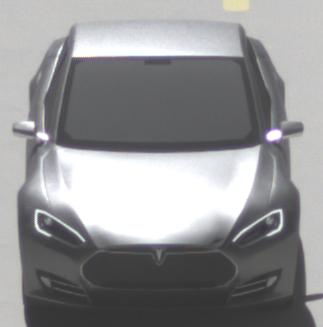
Make: Tesla
Model: Model S 60
Detailed model: Model S
Model produced from: 2013/10
Model produced until: 2014/10
Doors: 5
Color: gray
Road condition: dry road
Daytime: midday
Contrast: high contrast